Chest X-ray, AP view. Patient: 66 years old, sex F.
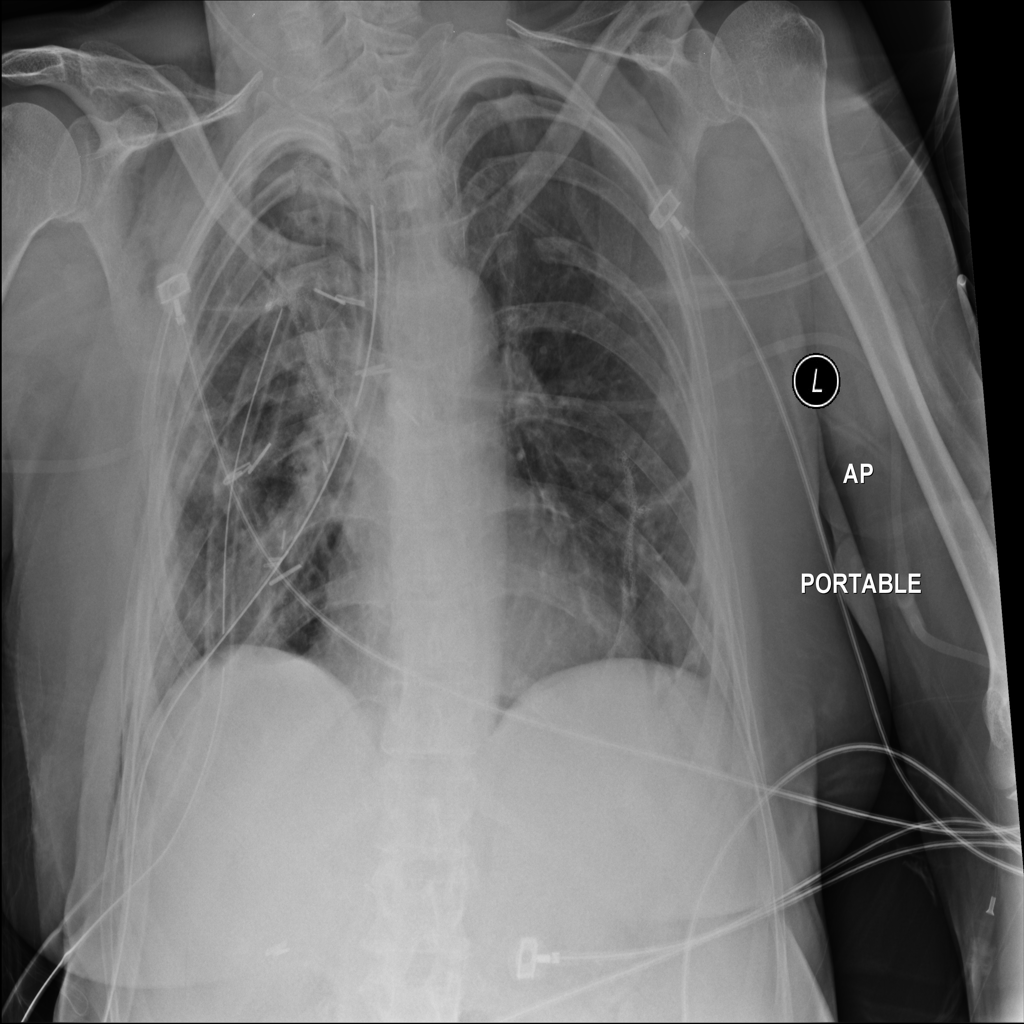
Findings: No Finding